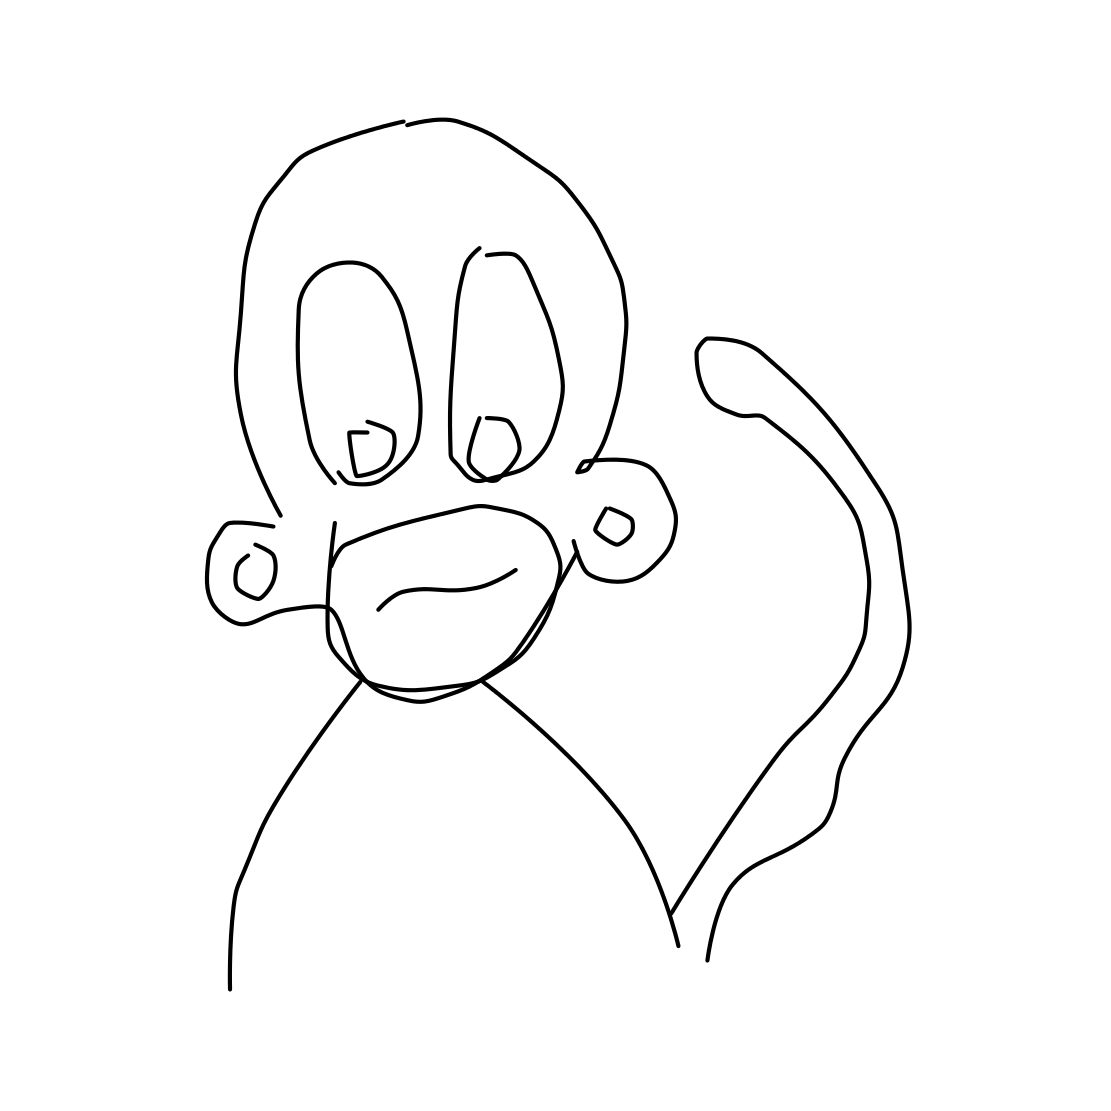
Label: monkey